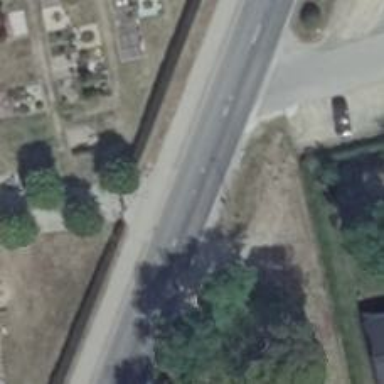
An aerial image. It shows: Secondary road with asphalt surface.